Question: I followed <URL>.
It is nice but I am imagining a different situation.
I need to some videos in the Resources file and dynamically change the videos depending on the user input.
I have managed this running inside Visual Studio 2010. using the switch statements.
But I have to specify the path of that video in the resources file. for eg :
'''
case 1 : video = new Video("..//..//Resources//The video name");
'''
But when I publish this application using the click once wizard, the final application ends up in an exception :
'''
System.NullReferenceException: Object reference not set to an instance of an object.
at VideoPlayer.Form1.button2_Click(Object sender, EventArgs e)
at System.Windows.Forms.Control.OnClick(EventArgs e)
at System.Windows.Forms.Button.OnClick(EventArgs e).............
'''
It seems that the video file was not included in the application.
But when i saw the installer folder, a clear look showed that there is a file as named VideoPlayer.exe.deploy which is of 59MB normally these files without any resources are light weighted...
It surely contains the Video file. But I cannot access that file.
How Do I Access It?
Please help me out...
Thanks in advance :-)
As asked by some users, I am posting the entire code in C#.NET :
'''
namespace PlayVideo
{
partial class Form1
{
// <summary>
/// Required designer variable.
/// </summary>
private System.ComponentModel.IContainer components = null;
/// <summary>
/// Clean up any resources being used.
/// </summary>
/// <param name="disposing">true if managed resources should be disposed; otherwise, false.</param>
protected override void Dispose(bool disposing)
{
if (disposing && (components != null))
{
components.Dispose();
}
base.Dispose(disposing);
}
#region Windows Form Designer generated code
/// <summary>
/// Required method for Designer support - do not modify
/// the contents of this method with the code editor.
/// </summary>
private void InitializeComponent()
{
this.viewport = new System.Windows.Forms.Panel();
this.button1 = new System.Windows.Forms.Button();
this.button2 = new System.Windows.Forms.Button();
this.button3 = new System.Windows.Forms.Button();
this.label1 = new System.Windows.Forms.Label();
this.comboBox1 = new System.Windows.Forms.ComboBox();
this.SuspendLayout();
//
// viewport
//
this.viewport.Location = new System.Drawing.Point(12, 39);
this.viewport.Name = "viewport";
this.viewport.Size = new System.Drawing.Size(391, 368);
this.viewport.TabIndex = 0;
//
// button1
//
this.button1.Location = new System.Drawing.Point(55, 418);
this.button1.Name = "button1";
this.button1.Size = new System.Drawing.Size(79, 27);
this.button1.TabIndex = 0;
this.button1.Text = "Play";
this.button1.UseVisualStyleBackColor = true;
this.button1.Click += new System.EventHandler(this.button1_Click);
//
// button2
//
this.button2.Location = new System.Drawing.Point(167, 418);
this.button2.Name = "button2";
this.button2.Size = new System.Drawing.Size(79, 27);
this.button2.TabIndex = 1;
this.button2.Text = "Pause";
this.button2.UseVisualStyleBackColor = true;
this.button2.Click += new System.EventHandler(this.button2_Click);
//
// button3
//
this.button3.Location = new System.Drawing.Point(279, 418);
this.button3.Name = "button3";
this.button3.Size = new System.Drawing.Size(79, 27);
this.button3.TabIndex = 2;
this.button3.Text = "Stop";
this.button3.UseVisualStyleBackColor = true;
this.button3.Click += new System.EventHandler(this.button3_Click);
//
// label1
//
this.label1.AutoSize = true;
this.label1.Location = new System.Drawing.Point(12, 15);
this.label1.Name = "label1";
this.label1.Size = new System.Drawing.Size(108, 13);
this.label1.TabIndex = 3;
this.label1.Text = "Load Video number : ";
//
// comboBox1
//
this.comboBox1.FormattingEnabled = true;
this.comboBox1.Items.AddRange(new object[] {
"Video number 1",
"Video number 2",
"Video number 3"});
this.comboBox1.Location = new System.Drawing.Point(132, 12);
this.comboBox1.Name = "comboBox1";
this.comboBox1.Size = new System.Drawing.Size(121, 21);
this.comboBox1.TabIndex = 4;
this.comboBox1.SelectedIndexChanged += new System.EventHandler(this.comboBox1_SelectedIndexChanged);
//
// Form1
//
this.AutoScaleDimensions = new System.Drawing.SizeF(6F, 13F);
this.AutoScaleMode = System.Windows.Forms.AutoScaleMode.Font;
this.ClientSize = new System.Drawing.Size(415, 457);
this.Controls.Add(this.comboBox1);
this.Controls.Add(this.label1);
this.Controls.Add(this.button3);
this.Controls.Add(this.button2);
this.Controls.Add(this.button1);
this.Controls.Add(this.viewport);
this.Name = "Form1";
this.StartPosition = System.Windows.Forms.FormStartPosition.CenterScreen;
this.Text = "Video Player";
this.ResumeLayout(false);
this.PerformLayout();
}
#endregion
private System.Windows.Forms.Panel viewport;
private System.Windows.Forms.Button button1;
private System.Windows.Forms.Button button2;
private System.Windows.Forms.Button button3;
private System.Windows.Forms.Label label1;
private System.Windows.Forms.ComboBox comboBox1;
}
}
'''
'''
using System;
using System.Collections.Generic;
using System.ComponentModel;
using System.Data;
using System.Drawing;
using System.Text;
using System.Windows.Forms;
using Microsoft.DirectX.AudioVideoPlayback;
namespace PlayVideo
{
public partial class Form1 : Form
{
private Video video;
public Form1()
{
InitializeComponent();
}
private void comboBox1_SelectedIndexChanged(object sender, EventArgs e)
{
switch (comboBox1.SelectedIndex)
{
case 0: video = new Video("..//..//Resources//Video1.mp4");
break;
case 1: video = new Video("..//..//Resources//Video2.DAT");
break;
case 2: video = new Video("..//..//Resources//Video3.DAT");
break;
}
int width = viewport.Width;
int height = viewport.Height;
// set the panel as the video object's owner
video.Owner = viewport;
// stop the video
video.Stop();
// resize the video to the size original size of the panel
viewport.Size = new Size(width, height);
}
private void button1_Click(object sender, EventArgs e)
{
if (video.State != StateFlags.Running)
{
video.Play();
}
}
private void button2_Click(object sender, EventArgs e)
{
if (video.State == StateFlags.Running)
{
video.Pause();
}
}
private void button3_Click(object sender, EventArgs e)
{
if (video.State != StateFlags.Stopped)
{
video.Stop();
}
}
}
}
'''
And I thought a screenshot may be of some information :

It works fine in Debugging mode..... But once I install it using the click once installer, It crashes into an Exception. How do I manage the same using the Resources in the DEPLOY file?
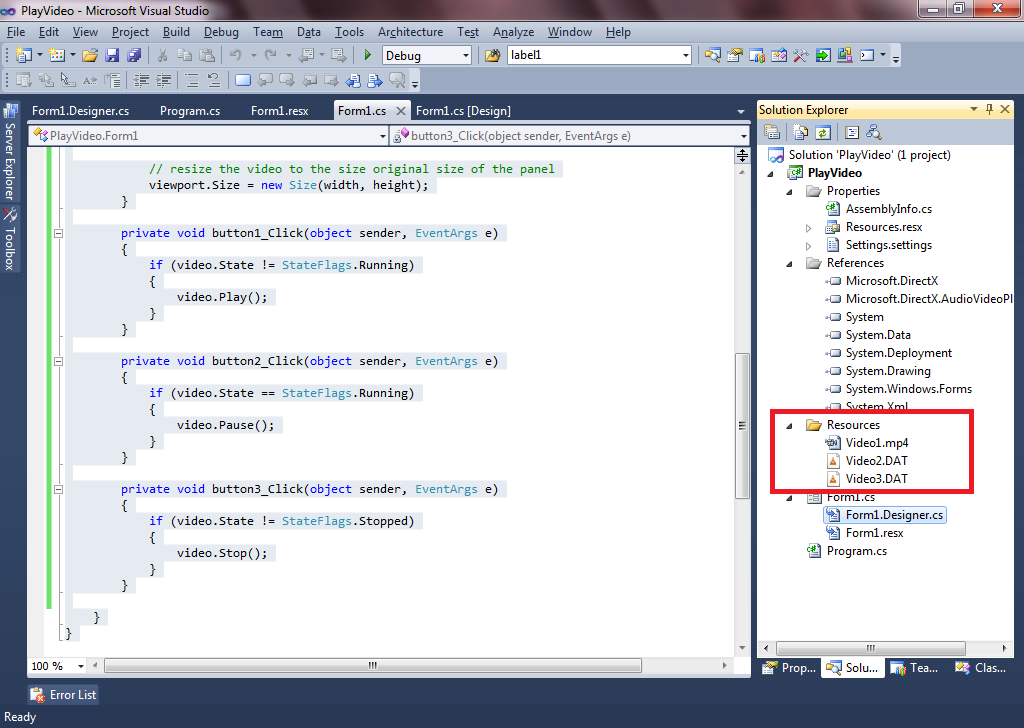
Answer: You are referencing the files in your VS solution, which works fine, when debugging the application, since the paths are valid from your project's in\debug folder. If you've set the build-action for the resources to "Embedded Resource", you can access those files using:
'''
typeof(Form1).Assembly.GetManifestResourceStream("PlayVideo.Resources.Video1.dat");
'''
MSDN: <URL>
I've confirmed that the Video class won't accept a Stream and that the res://-Protocol cannot be used either. I would suggest, that you don't embed the videos into the executable, but place them into the Application directory. You can change the build-action of the video-files to none and change the "Copy to Output Directory" property to "Copy If Newer". Once the application is built, all videos are put in the output directory, which you can deploy along with the executable. You should then use your initial approach, but use a path like "The video name.dat" rather than "..//..//Resources/The video name.dat".